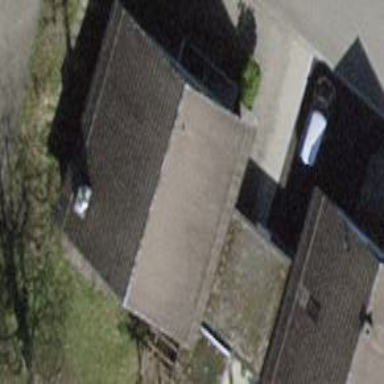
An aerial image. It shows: Semidetached house.